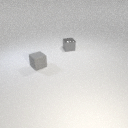
small gray rubber cube in front of small gray metal cube